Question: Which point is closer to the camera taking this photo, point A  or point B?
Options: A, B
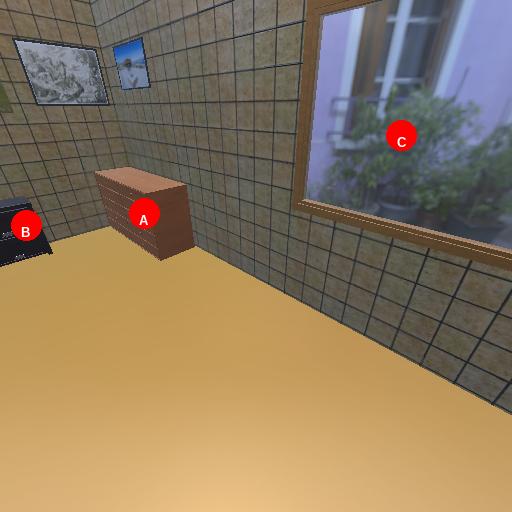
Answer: A